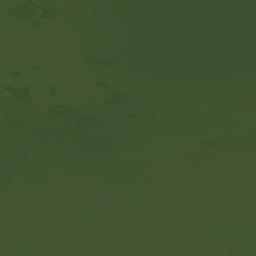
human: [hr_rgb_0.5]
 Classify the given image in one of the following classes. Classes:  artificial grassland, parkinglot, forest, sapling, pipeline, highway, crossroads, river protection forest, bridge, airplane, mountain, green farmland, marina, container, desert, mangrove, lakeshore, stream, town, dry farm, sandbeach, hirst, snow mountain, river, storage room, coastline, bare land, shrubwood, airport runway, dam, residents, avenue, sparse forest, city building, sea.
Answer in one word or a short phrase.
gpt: sea